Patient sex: M
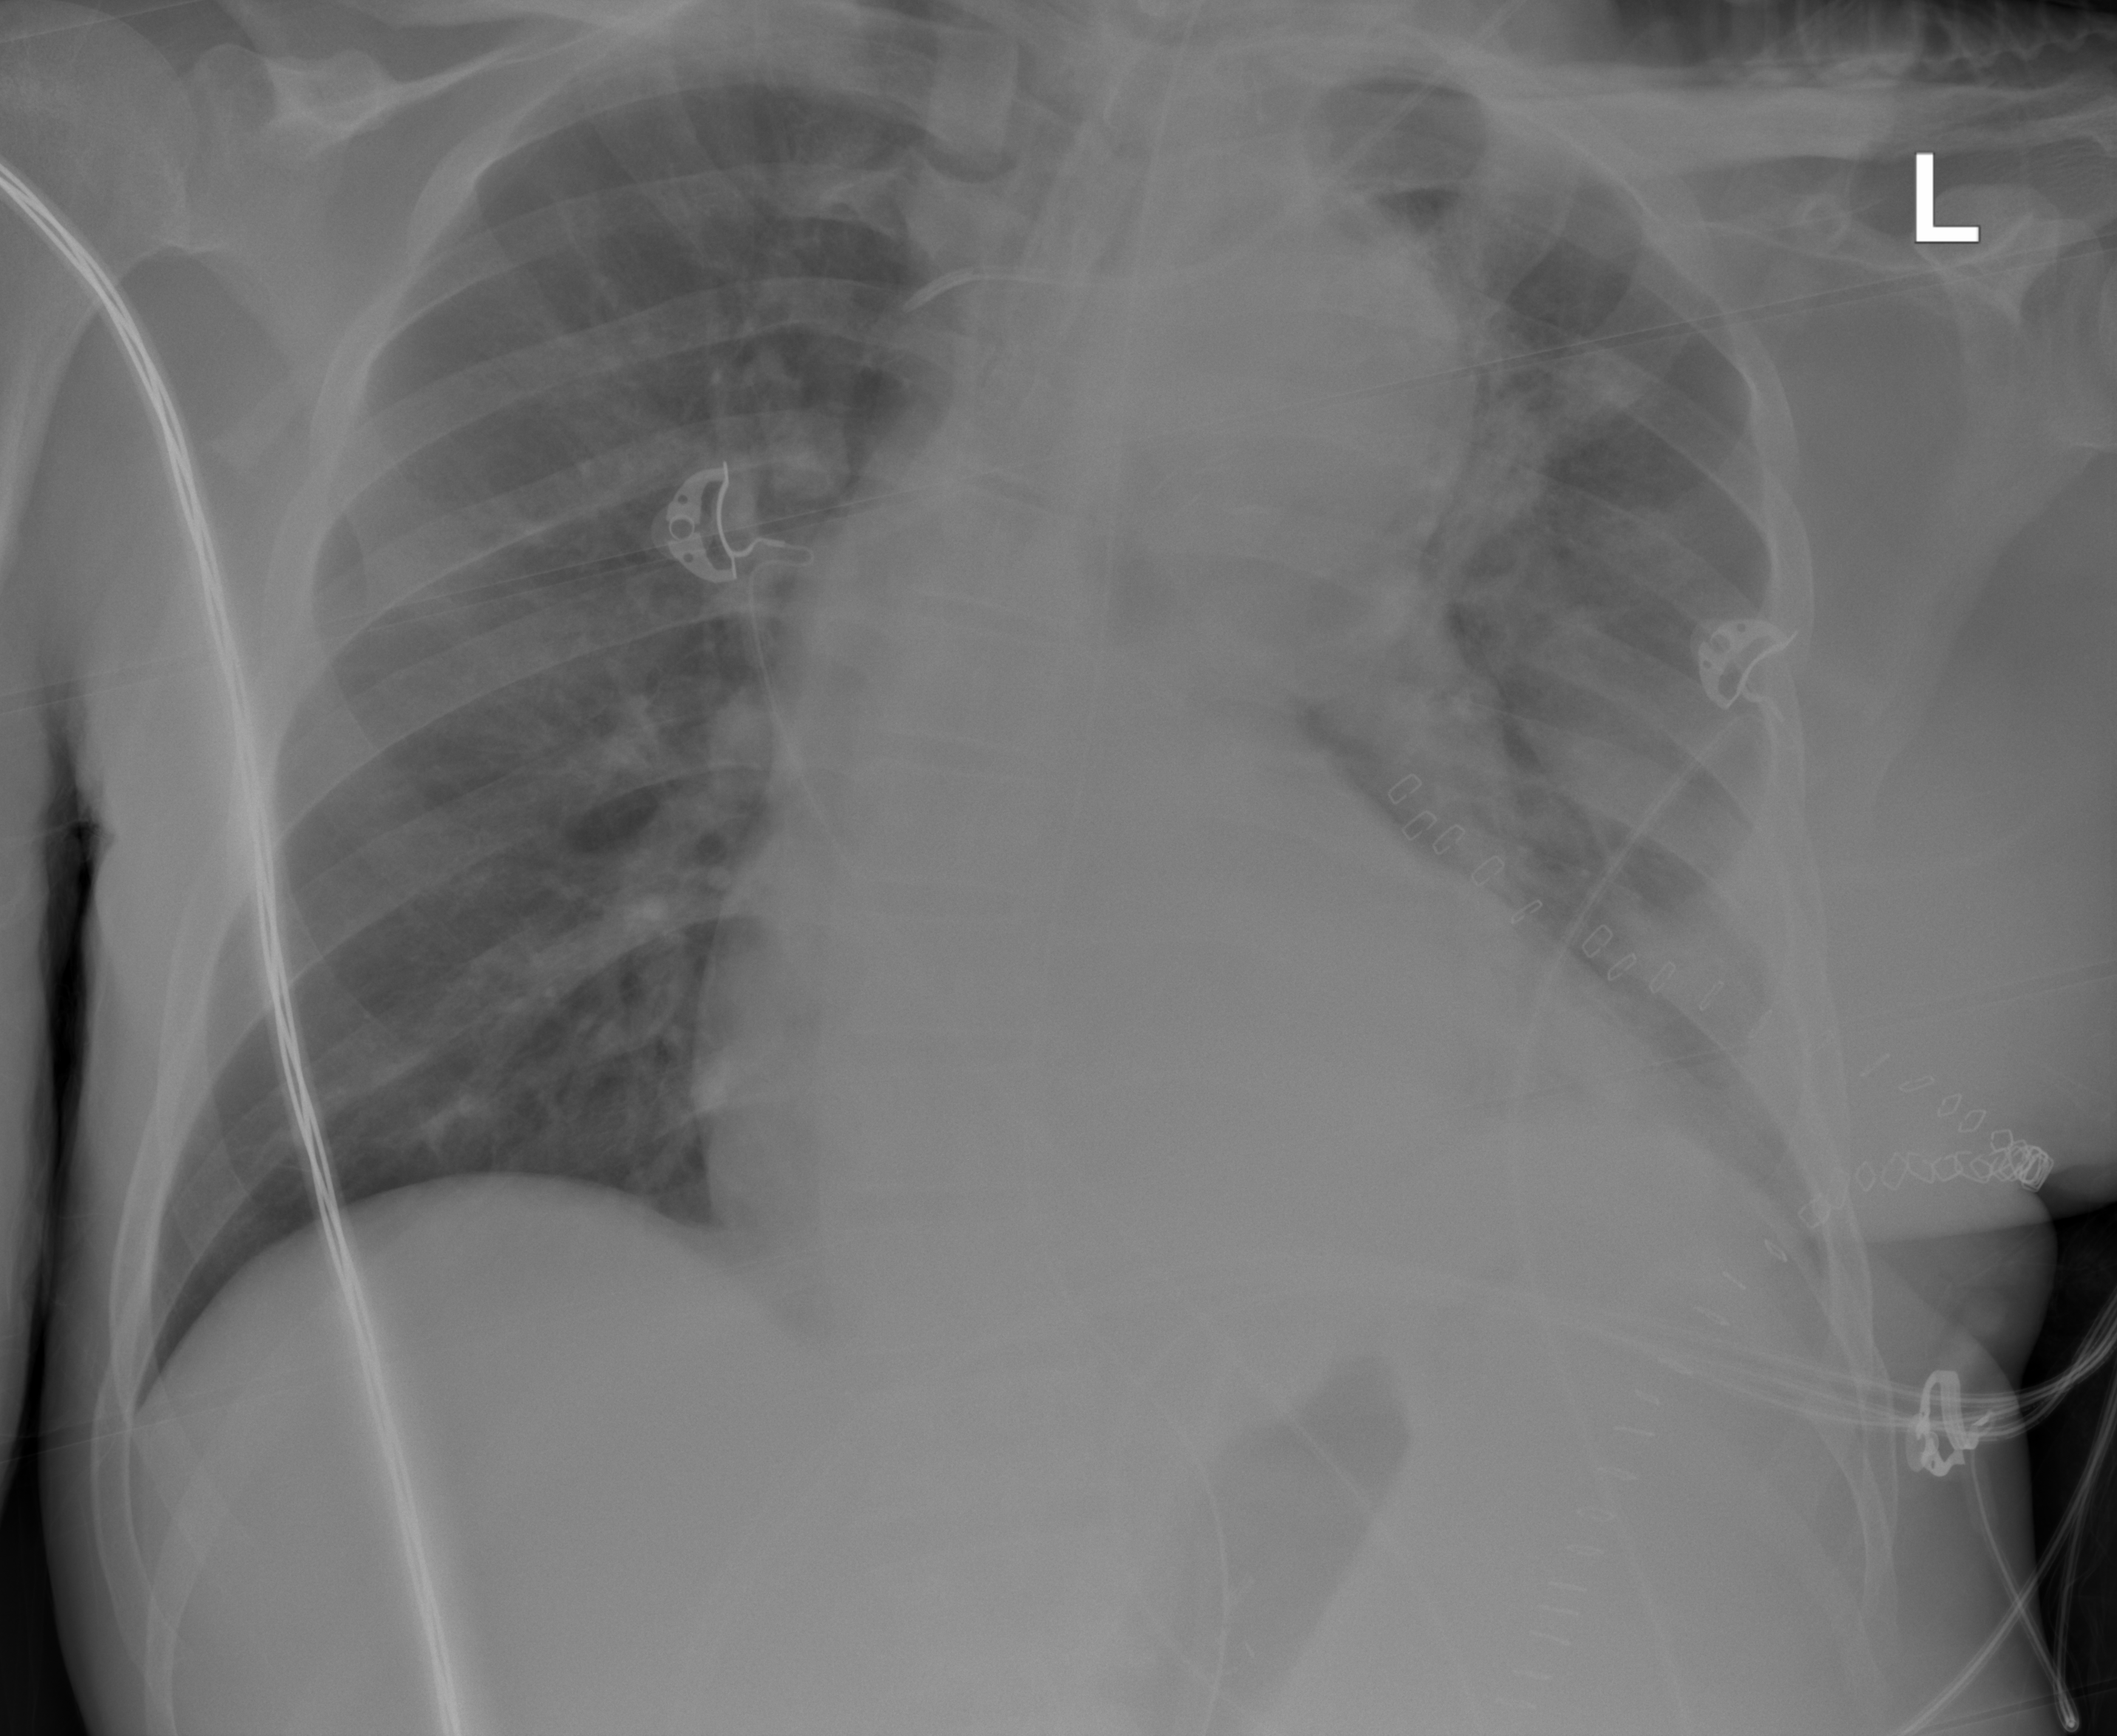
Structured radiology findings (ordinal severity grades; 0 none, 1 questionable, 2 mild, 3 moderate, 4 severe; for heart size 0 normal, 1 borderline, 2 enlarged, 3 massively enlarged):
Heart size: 2
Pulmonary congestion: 0
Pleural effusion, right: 0
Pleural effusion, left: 2
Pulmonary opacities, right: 0
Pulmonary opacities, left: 2
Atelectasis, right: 0
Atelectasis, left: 2